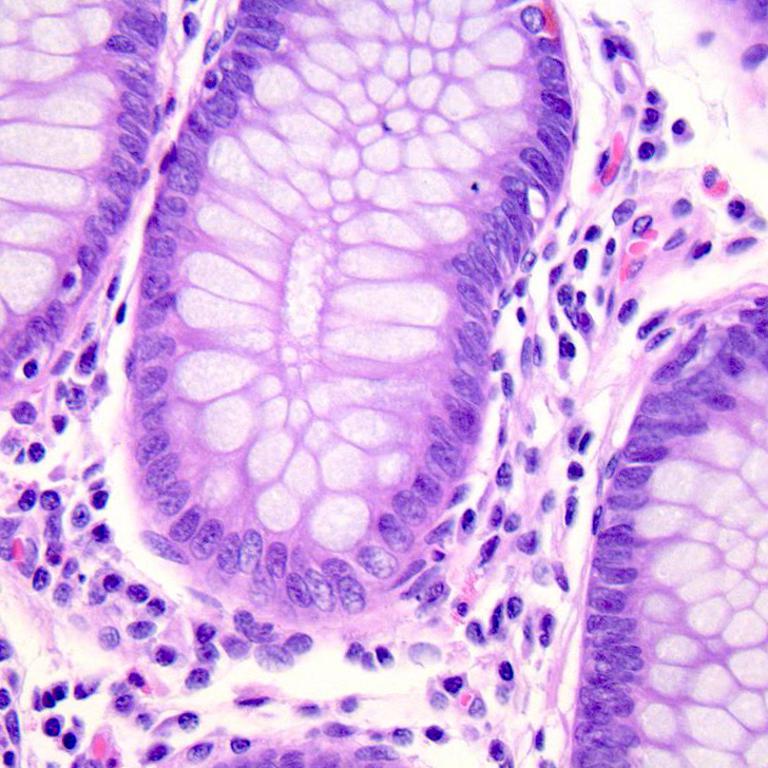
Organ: colon
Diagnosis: benign